【题型】证明题　【知识点】解析几何　【难度】hard
已知双曲线 \( H: \frac{x^2}{4} - y^2 = 1 \) 的左、右焦点为 \( F_1, F_2 \)，左、右顶点为 \( A_1, A_2 \)，椭圆 \( E \) 以 \( A_1, A_2 \) 为焦点，以 \( F_1F_2 \) 为长轴。

\vspace{0.5em}

(1) 求椭圆 \( E \) 的离心率；

(2) 设椭圆 \( E \) 交 \( y \) 轴于 \( B_1, B_2 \)，过 \( B_1 \) 的直线 \( l \) 交双曲线 \( H \) 的左、右两支于 \( C, D \) 两点，求 \( \triangle B_2CD \) 面积的最小值；

(3) 设点 \( M(m, n) \) 满足 \( m^2 < 4n^2 \)。过 \( M \) 且与双曲线 \( H \) 的渐近线平行的两直线分别交 \( H \) 于点 \( P, Q \)。过 \( M \) 且与 \( PQ \) 平行的直线交 \( H \) 的渐近线于点 \( S, T \)。证明：\( \frac{|MS|}{|MT|} \) 为定值，并求出此定值。

\vspace{1em}

\noindent
【解答】
\textbf{【答案】}
(1) \(\frac{2\sqrt{5}}{5}\)
(2) \(4\sqrt{2}\)
(3) 证明见解析，定值为 \(\frac{|MS|}{|MT|} = 1\)

\vspace{1em}

\noindent
\textbf{【解析】}

(1) 设椭圆方程 \(\frac{x^2}{a_1^2} + \frac{y^2}{b_1^2} = 1\)，焦距为 \(2c_1\)，

由题意知椭圆 \(E\) 的顶点、焦点分别为 \(F_1(-\sqrt{5},0), F_2(\sqrt{5},0), A_1(-2,0), A_2(2,0)\)，

所以 \(a_1 = \sqrt{5}, c_1 = 2, b_1 = 1\)，

从而椭圆 \(E\) 的离心率为 \(e_1 = \frac{c_1}{a_1} = \frac{2}{\sqrt{5}} = \frac{2\sqrt{5}}{5}\)。

\vspace{1em}

(2) 如图所示：

由题意 \(B_1(0,1), B_2(0,-1), |B_1B_2| = 2\)，直线 \(CD\) 斜率存在，

所以不妨设直线 \(CD\) 的方程为 \(y = kx + 1\)，\(C(x_1,y_1), D(x_2,y_2)\)，

又双曲线 \(\frac{x^2}{4} - y^2 = 1\) 渐近线斜率的绝对值为 \(|k_0| = \frac{1}{2}\)，

且过 \(B_1\) 的直线 \(l\) 交双曲线 \(H\) 的左、右两支于 \(C, D\) 两点，

所以直线 \(CD\) 的斜率满足 \(-\frac{1}{2} < k < \frac{1}{2}\)。

将直线 \(CD\) 与双曲线方程 \(\frac{x^2}{4} - y^2 = 1\) 联立
\[
\begin{cases}
\frac{x^2}{4} - y^2 = 1 \\
y = kx + 1
\end{cases}
\]
消去 \(y\) 得 \((1 - 4k^2)x^2 - 8kx - 8 = 0\)，

而 \(\Delta = (-8k)^2 + 32(1 - 4k^2) = 32(1 - 2k^2) > 0\)，

所以 \(|x_1 - x_2| = \left|\frac{8k + \sqrt{\Delta}}{2(1 - 4k^2)} - \frac{8k - \sqrt{\Delta}}{2(1 - 4k^2)}\right| = \frac{\sqrt{32(1 - 2k^2)}}{|1 - 4k^2|} = \frac{4\sqrt{2(1 - 2k^2)}}{|1 - 4k^2|}\)，

从而 \(\triangle B_2CD\) 的面积为 \(S_{\triangle B_2CD} = S_{\triangle B_2B_1C} + S_{\triangle B_2B_1D} = \frac{1}{2}|B_1B_2||x_1 - x_2| = \frac{4\sqrt{2(1 - 2k^2)}}{|1 - 4k^2|} = f(k)\)，

因为 \(-\frac{1}{2} < k < \frac{1}{2}\)，令 \(t = 1 - 4k^2\)，所以 \(k^2 = \frac{1 - t}{4}, 0 < t \leq 1\)，

从而 \(f(k) = 4\frac{\sqrt{2\left(1 - 2 \cdot \frac{1 - t}{4}\right)}}{t} = 4\frac{\sqrt{2\left(\frac{1 + t}{2}\right)}}{|t|} = 4\sqrt{\frac{1 + t}{t^2}} = 4\sqrt{\left(\frac{1}{t}\right)^2 + \frac{1}{t}} = g(t)\)，

进一步令 \(u = \frac{1}{t}, u \geq 1\)，则 \(g(t) = G(u) = 4\sqrt{u^2 + u}\)，\(G(u)\) 在 \([1, +\infty)\) 上单调递增，

当且仅当 \(u = 1\)，即 \(t = 1, k = 0\) 时，\([f(k)]_{\min} = f(0) = 4\sqrt{2}\)。

综上所述：\(\triangle B_2CD\) 面积的最小值 \(4\sqrt{2}\)。

\vspace{1em}

(3) 如图所示：

由题意双曲线 \(\frac{x^2}{4} - y^2 = 1\) 的渐近线方程为 \(\frac{x^2}{4} - y^2 = 0\) 即 \(x \pm 2y = 0\)，

当 \(m = 0\) 时，由对称性得 \(P,Q\) 关于 \(y\) 轴对称，\(S,T\) 关于 \(y\) 轴对称，所以 \(M\) 为 \(S,T\) 的中点，故 \(\frac{|MS|}{|MT|} = 1\)。

下面证明当 \(m \neq 0\) 时，\(\frac{|MS|}{|MT|} = 1\) 即证 \(M\) 为 \(S,T\) 的中点。

因为点 \(M(m,n)\) 满足 \(m^2 < 4n^2\)，则 \(m - 2n \neq 0, m + 2n \neq 0, n \neq 0\)，

不妨设 \(m > 0, n > 0\)，当 \(x = m\) 时，\(y = \frac{1}{2}m < n\)，此时点 \(M(m,n)\) 在直线 \(y = \frac{1}{2}x\) 的左上方；同理可证，点 \(M(m,n)\) 在两渐近线 \(y = \pm \frac{1}{2}x\) 所夹区域的上方或下方，不妨设点 \(M(m,n)\) 在上方区域。

由题意 \(k_{MQ} = -\frac{1}{2}, k_{MP} = \frac{1}{2}\)，

设直线 \(MP\) 的方程为 \(y - n = \frac{1}{2}(x - m)\)，直线 \(MQ\) 的方程为 \(y - n = -\frac{1}{2}(x - m)\)，

由
\[
\begin{cases}
\frac{x^2}{4} - y^2 = 1 \\
y - n = \frac{1}{2}(x - m)
\end{cases}
\]
即
\[
\begin{cases}
(x - 2y)(x + 2y) = 4 \\
x - 2y = m - 2n
\end{cases}
\]
所以
\[
\begin{cases}
x + 2y = \frac{4}{m - 2n} \\
x - 2y = m - 2n
\end{cases}
\]
所以 \(P(x_P,y_P)\) 满足
\[
\begin{cases}
2x_P = \frac{4}{m - 2n} + m - 2n \\
4y_P = \frac{4}{m - 2n} - m + 2n
\end{cases}
\]
同理 \(Q(x_Q,y_Q)\) 满足
\[
\begin{cases}
2x_Q = \frac{4}{m + 2n} + m + 2n \\
4y_Q = -\frac{4}{m + 2n} + m + 2n
\end{cases}
\]
所以直线 \(PQ\) 的斜率：
\[
k_{PQ} = \frac{y_P - y_Q}{x_P - x_Q} = \frac{1}{2} \cdot \frac{4y_P - 4y_Q}{2x_P - 2x_Q} = \frac{1}{2} \cdot \frac{\frac{4}{m - 2n} + \frac{4}{m + 2n} - 2m}{\frac{4}{m - 2n} - \frac{4}{m + 2n} + 4n} = \frac{1}{2} \cdot \frac{\frac{8m}{m^2 - 4n^2} - 2m}{\frac{16n}{m^2 - 4n^2} + 4n} = \frac{m}{4n}
\]
设直线 \(ST\) 方程为 \(y - n = \frac{m}{4n}(x - m)\)，
由
\[
\begin{cases}
y - n = \frac{m}{4n}(x - m) \\
y = \frac{1}{2}x
\end{cases}
\]
得 \(\frac{1}{2}x - n = \frac{m}{4n}(x - m)\) 即 \(2nx - 4n^2 = mx - m^2\)，
得 \(T\) 的横坐标 \(x_T = \frac{4n^2 - m^2}{2n - m} = 2n + m\)，同理 \(x_S = m - 2n\)，
所以 \(x_T + x_S = 2m\)，
所以 \(M\) 为 \(S,T\) 的中点，故 \(\frac{|MS|}{|MT|}\) 为定值 \(1\)。

综上：\(\frac{|MS|}{|MT|}\) 为定值 \(1\)。
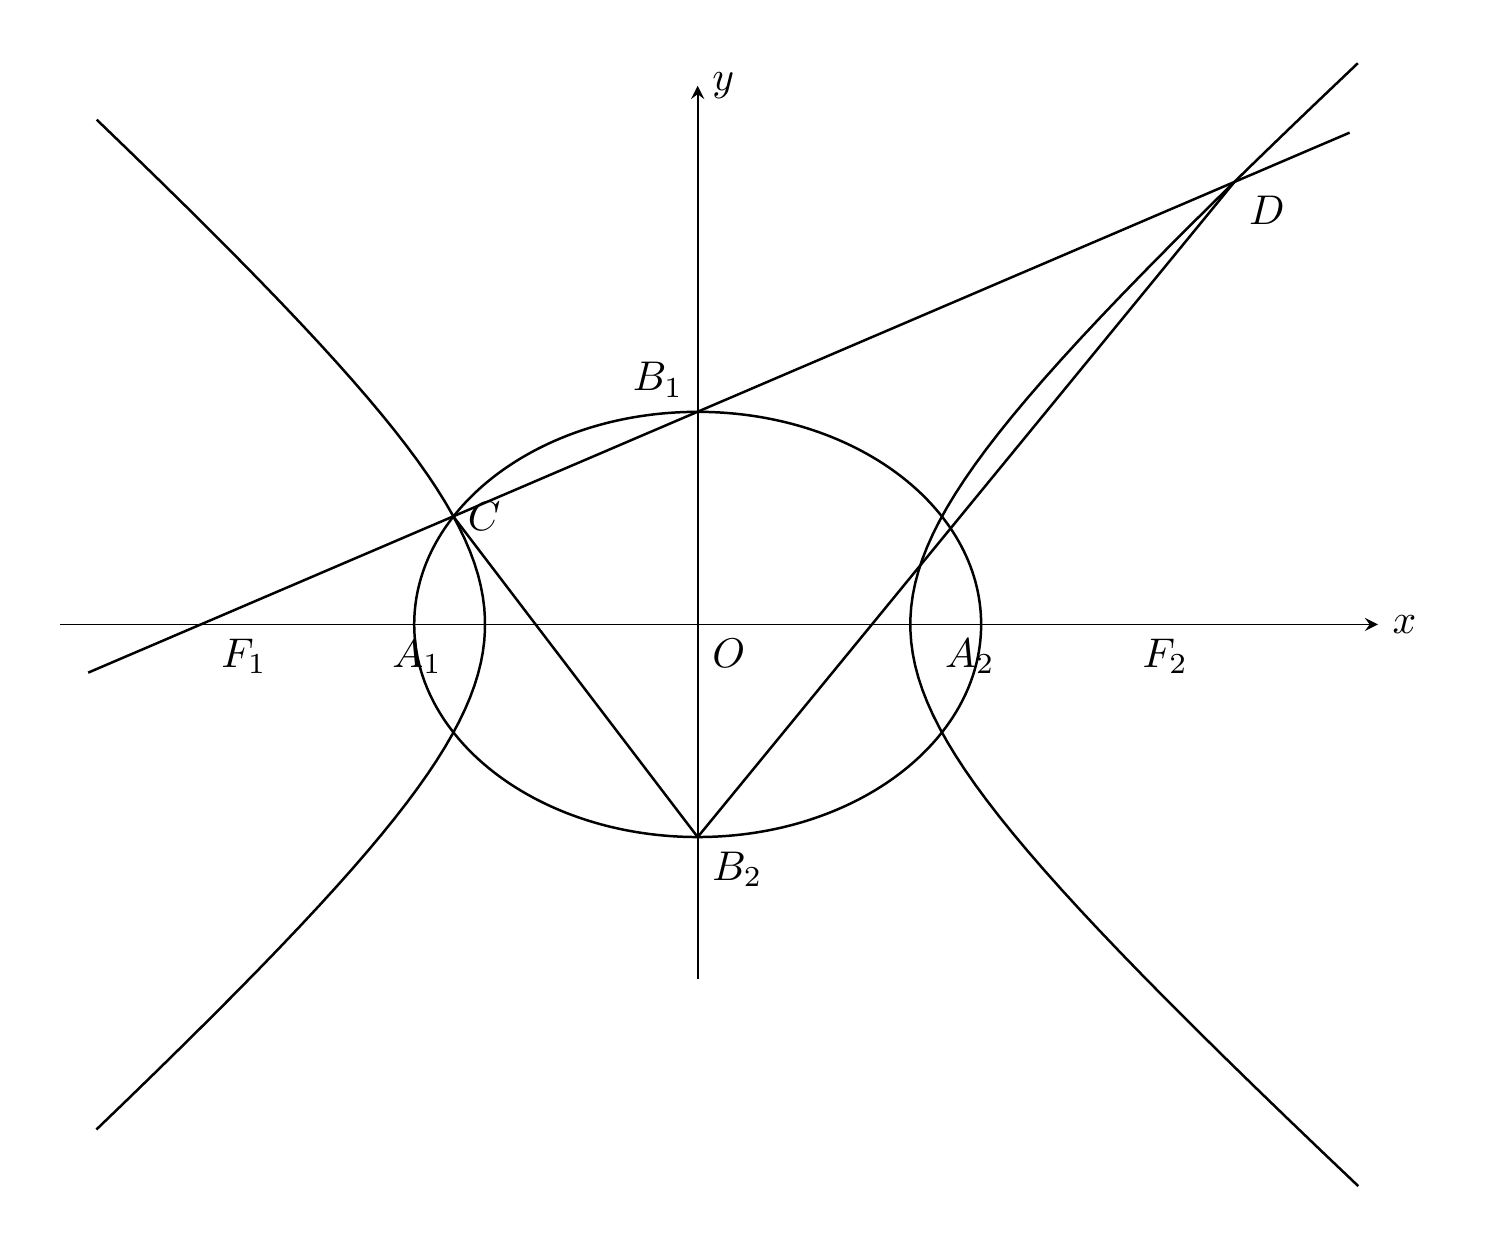
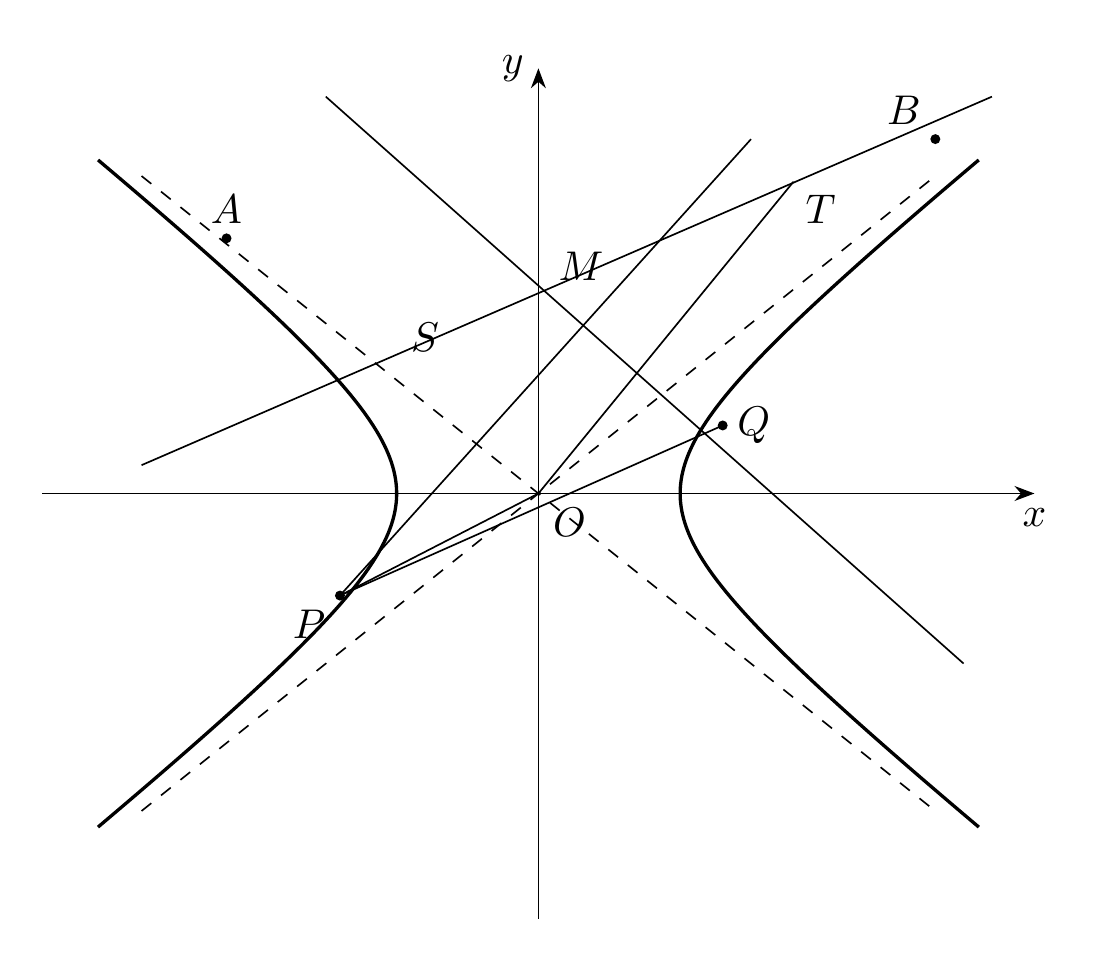